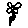
Label: flower